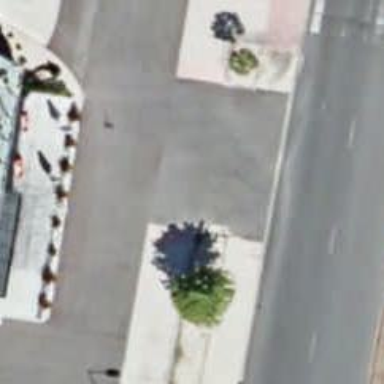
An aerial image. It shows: Kerb serving as barrier.